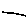
Label: line